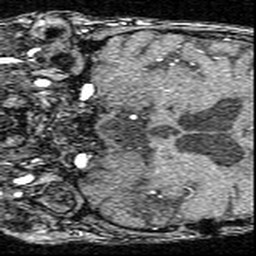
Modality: angio
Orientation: coronal
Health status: ill
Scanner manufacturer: siemens
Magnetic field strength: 3 T
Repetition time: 0.022 s
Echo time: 0.00395 s